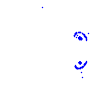
Particle: kaon